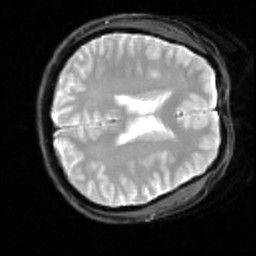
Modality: inplaneT2
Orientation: axial
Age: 30
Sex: male